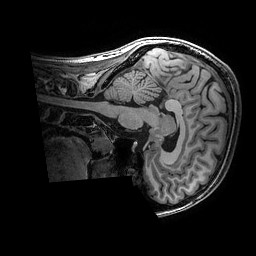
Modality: T1w
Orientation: sagittal
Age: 25
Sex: female
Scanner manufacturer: ge
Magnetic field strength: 3 T
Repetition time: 0.007 s
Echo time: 0.00342 s